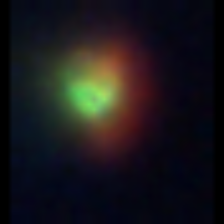
Taxon: NanoPlankton
Group: Other